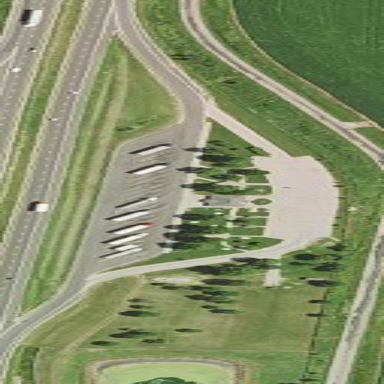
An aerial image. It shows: Rest area on the road with picnic tables.